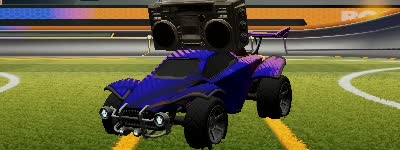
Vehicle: octane